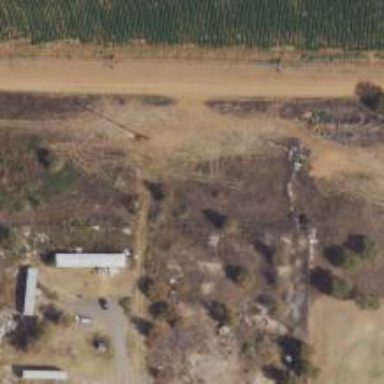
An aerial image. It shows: Power pole.